Question: I would like to retrieve the instance of ActionExecutingContext inside of
> public ActionResult Contact2(string one, string two)
and not in the class albumAttribute.
Is it possible to do it?
Thanks!
'''
[HttpPost]
[album]
public ActionResult Contact2(string one, string two)
{
ViewBag.Message = "Your contact page.";
var ss = Response.Status;
var genres = new List<Genre>
{
new Genre { Name = "Disco"},
new Genre { Name = "Jazz"},
new Genre { Name = "Rock"}
};
//return View(genres);
//return View("contact2", genres);
return View("contact22", genres);
}
public class albumAttribute : ActionFilterAttribute
{
public override void OnActionExecuting(ActionExecutingContext filterContext)
{
HttpRequestBase req = filterContext.HttpContext.Request;
HttpResponseBase res = filterContext.HttpContext.Response;
UriBuilder uriBuilder = new UriBuilder("http://" + req.Url.Authority + req.Url.LocalPath);
NameValueCollection query = HttpUtility.ParseQueryString(uriBuilder.Query);
query.Add("album", "first");
uriBuilder.Query = query.ToString();
string url = req.Url.AbsolutePath.ToString();
res.Redirect(uriBuilder.Uri.OriginalString);
base.OnActionExecuting(filterContext);
/*
UriBuilder uriBuilder = new UriBuilder("http://" + req.Url.Authority + "/Home/About");
res.Redirect(uriBuilder.Uri.OriginalString);
base.OnActionExecuting(filterContext);
*/
}
}
'''
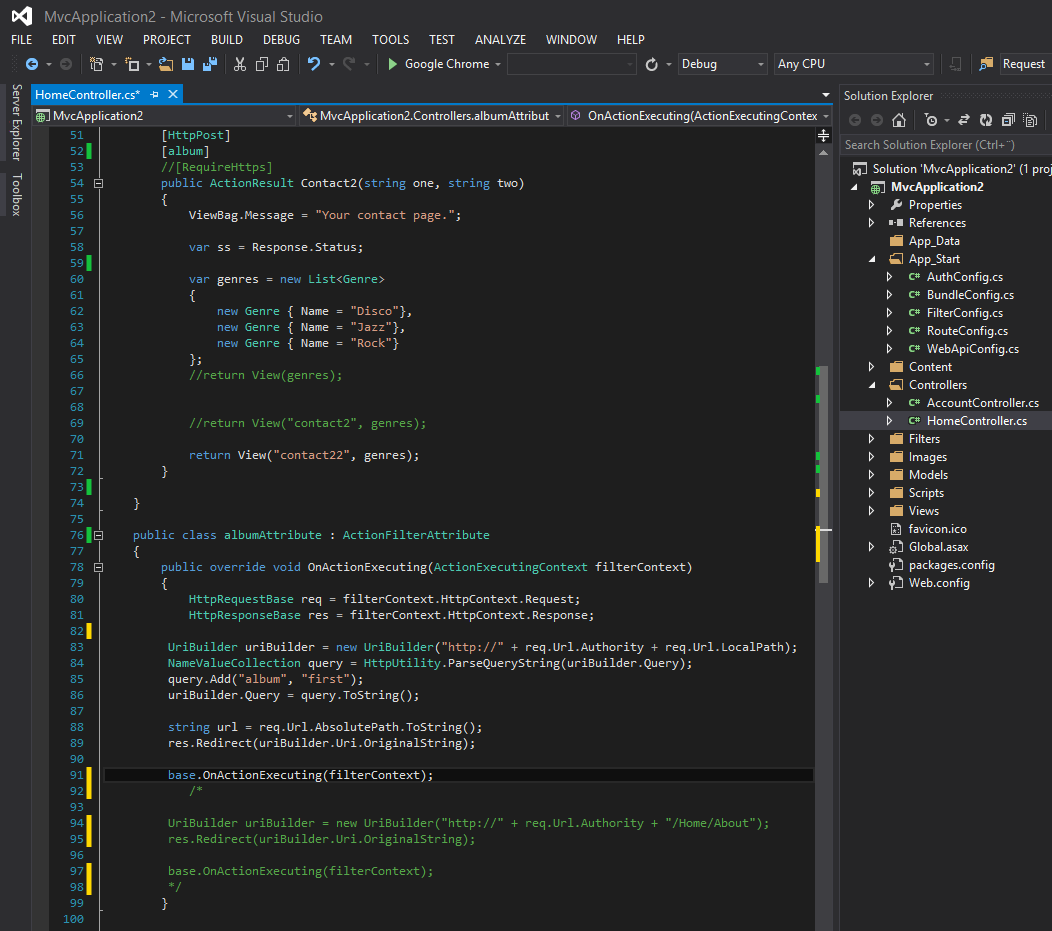
Answer: Based on your comments:
Action filters execute prior to Actions so inside an Action you won't be able to use 'base.OnActionExecuting(filterContext)'.
Other than that all the code that's attached in the image could be executed without 'ActionExecutingContext' object, just add it to your Action and for getting a Request and Response objects use 'Response' and 'Request' controller properties.
You can also use
'''
return this.Redirect(yourUrl);
'''
instead of 'res.Redirect(...)'
'''
[HttpPost]
[album]
public ActionResult Contact2(string one, string two)
{
var req = this.Request;
var res = this.Response;
UriBuilder uriBuilder = new UriBuilder("http://" + req.Url.Authority + req.Url.LocalPath);
NameValueCollection query = HttpUtility.ParseQueryString(uriBuilder.Query);
query.Add("album", "first");
uriBuilder.Query = query.ToString();
string url = req.Url.AbsolutePath.ToString();
return this.Redirect(uriBuilder.Uri.OriginalString);
}
'''